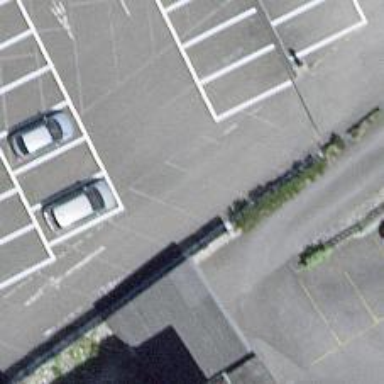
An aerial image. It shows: Road serving as parking aisle.